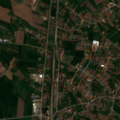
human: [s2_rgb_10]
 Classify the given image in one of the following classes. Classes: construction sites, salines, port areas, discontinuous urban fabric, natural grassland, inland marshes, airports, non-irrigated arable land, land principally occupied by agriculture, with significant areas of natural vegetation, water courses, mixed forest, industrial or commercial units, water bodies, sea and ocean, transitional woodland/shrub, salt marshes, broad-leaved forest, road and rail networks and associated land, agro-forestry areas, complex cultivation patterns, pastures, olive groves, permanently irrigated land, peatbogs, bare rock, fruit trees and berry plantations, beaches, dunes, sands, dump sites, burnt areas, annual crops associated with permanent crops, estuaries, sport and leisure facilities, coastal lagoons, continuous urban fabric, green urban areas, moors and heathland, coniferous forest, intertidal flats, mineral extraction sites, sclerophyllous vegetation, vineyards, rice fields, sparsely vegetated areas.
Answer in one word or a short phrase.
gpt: discontinuous urban fabric, complex cultivation patterns